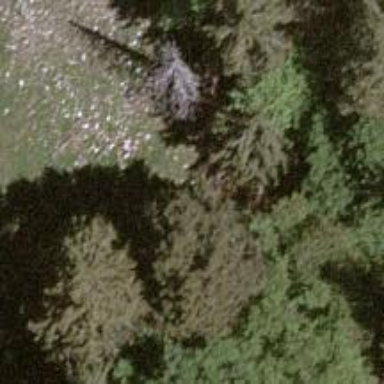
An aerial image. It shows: Beautiful tree in nature.